Field crop: maize
Growth stage: 1
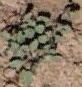
Species: convolvulus